Field crop: tomato
Growth stage: 2
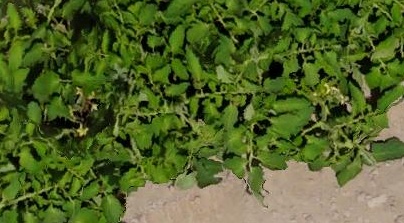
Species: tomato